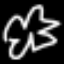
Label: squiggle